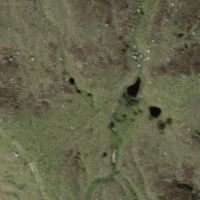
EUNIS habitat code: 26
Species observed at this site:
Marmota marmota